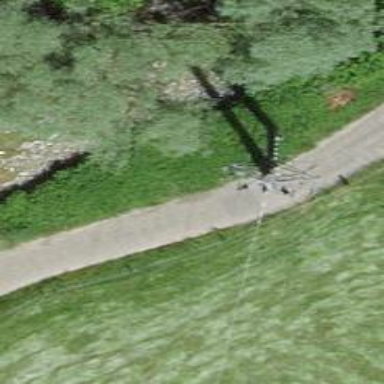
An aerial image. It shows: Power tower.